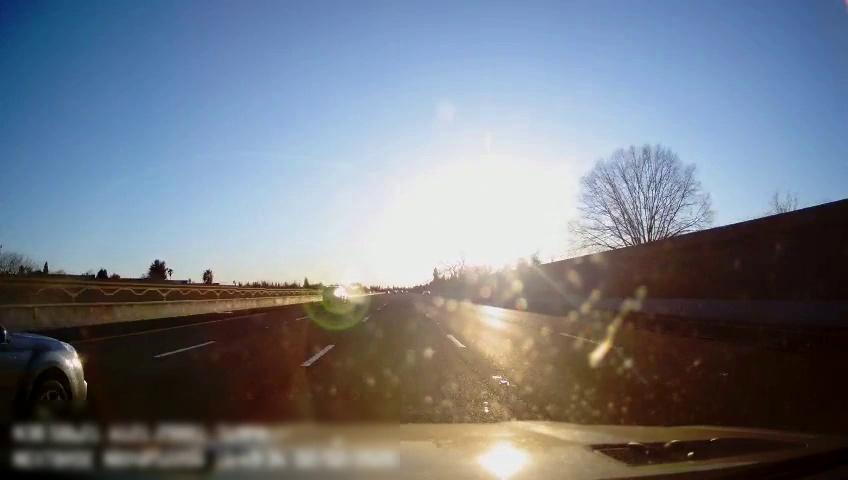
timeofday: Day
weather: Sunny
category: Drivable Space
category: Vehicles | SUV
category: Vehicles | SUV
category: Lanes | Alternate Lane
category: Lanes | Alternate Lane
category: Lanes | Current Lane
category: Lanes | Current Lane
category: Lanes | Alternate Lane